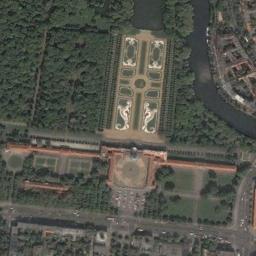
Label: palace